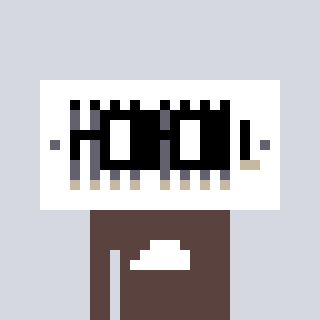
a pixel art character with square black glasses, a vent-shaped head and a darkbrown-colored body on a cool background